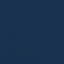
Label: SeaLake